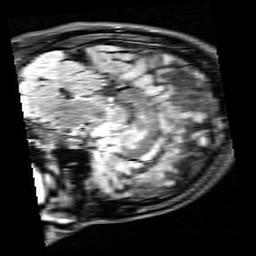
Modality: FLAIR
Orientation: sagittal
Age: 24
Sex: female
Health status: healthy
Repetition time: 12 s
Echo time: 0.095 s